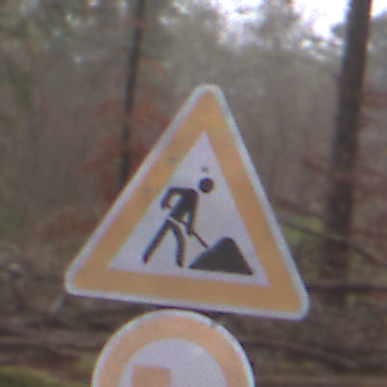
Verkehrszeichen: Arbeitsstelle
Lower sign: UeberholverbotKraftfahrzeuge
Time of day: Midday
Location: Outdoor (Nature)
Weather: Overcast
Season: Autumn
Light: Natural